Question: In Visual Studio, how do I stop a build?
> The build must be stopped before the solution can be closed.

I found this article on MSDN <URL> but it's about Team Fortress Server rather than Visual Studio
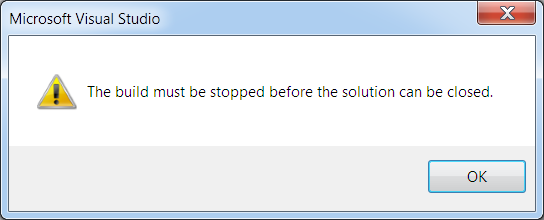
Answer: In the main menu click Build -> Cancel